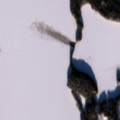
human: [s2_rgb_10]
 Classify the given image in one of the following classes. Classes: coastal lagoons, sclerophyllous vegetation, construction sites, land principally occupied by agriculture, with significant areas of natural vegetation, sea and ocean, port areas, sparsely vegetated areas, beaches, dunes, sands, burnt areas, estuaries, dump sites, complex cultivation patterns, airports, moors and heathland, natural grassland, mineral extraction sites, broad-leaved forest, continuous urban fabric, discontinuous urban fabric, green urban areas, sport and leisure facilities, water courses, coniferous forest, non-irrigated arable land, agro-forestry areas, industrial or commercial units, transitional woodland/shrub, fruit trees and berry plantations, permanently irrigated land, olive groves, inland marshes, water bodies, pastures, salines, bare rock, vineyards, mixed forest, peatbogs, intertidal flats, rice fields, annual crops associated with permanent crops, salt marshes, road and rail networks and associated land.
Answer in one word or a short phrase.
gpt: coniferous forest, mixed forest, water bodies